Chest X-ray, PA view. Patient: 53 years old, sex F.
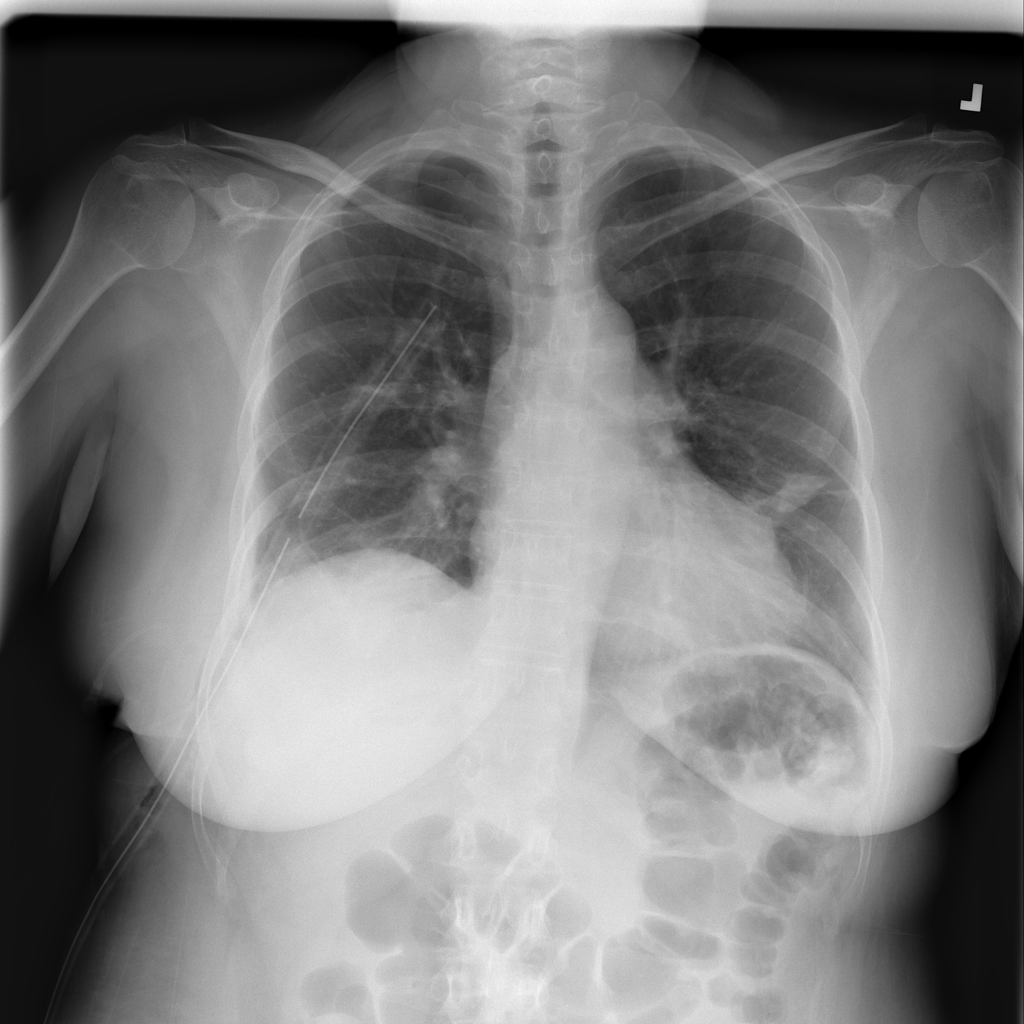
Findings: Pneumothorax